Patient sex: F
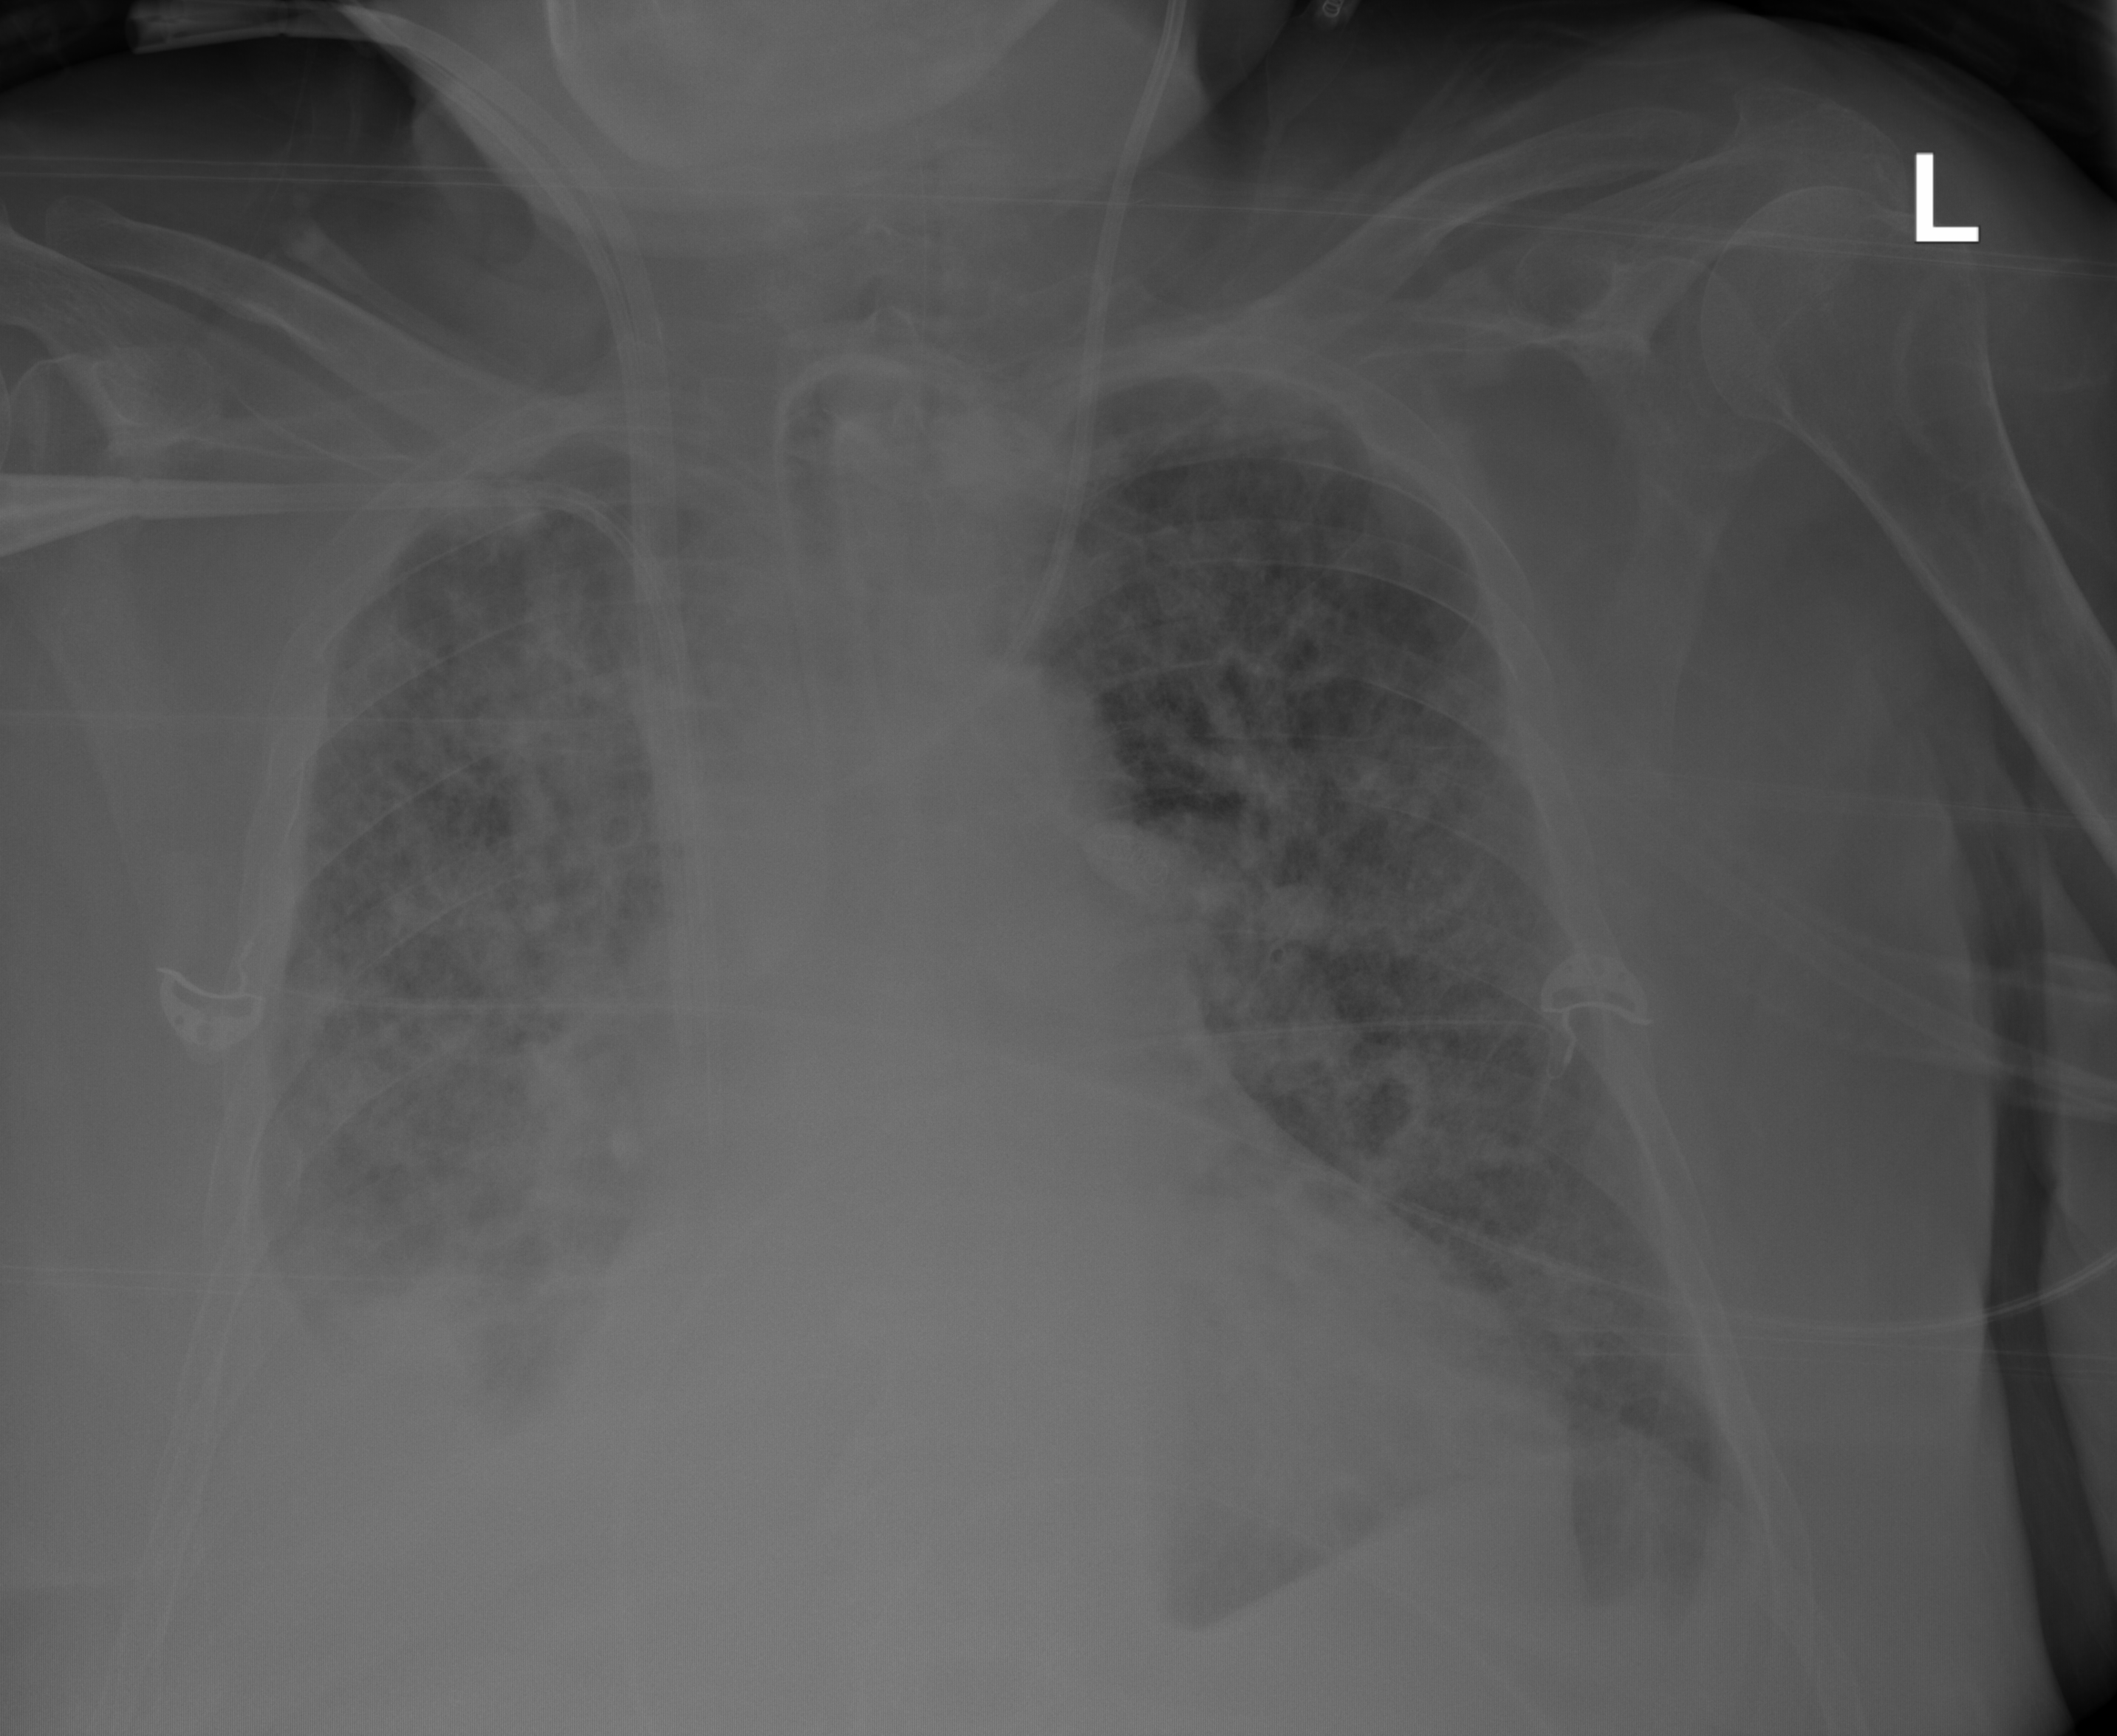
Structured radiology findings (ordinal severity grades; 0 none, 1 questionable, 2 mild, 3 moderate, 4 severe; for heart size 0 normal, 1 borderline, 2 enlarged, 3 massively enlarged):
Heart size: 2
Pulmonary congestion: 2
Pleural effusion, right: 3
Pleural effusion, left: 2
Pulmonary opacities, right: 4
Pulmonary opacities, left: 4
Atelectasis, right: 4
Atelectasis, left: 3